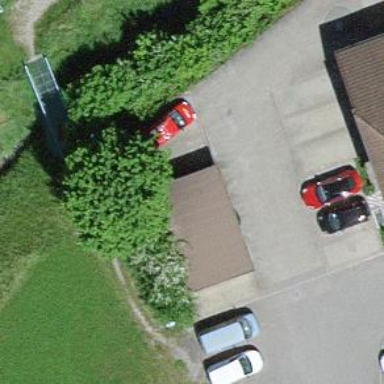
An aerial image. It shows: View of roof of building.